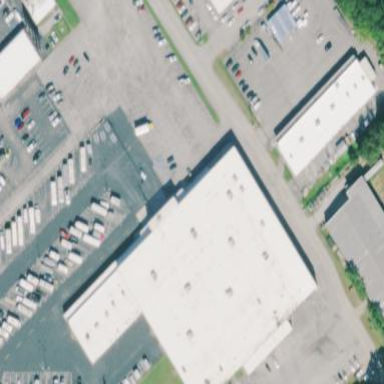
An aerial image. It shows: Building housing storage rental shop.